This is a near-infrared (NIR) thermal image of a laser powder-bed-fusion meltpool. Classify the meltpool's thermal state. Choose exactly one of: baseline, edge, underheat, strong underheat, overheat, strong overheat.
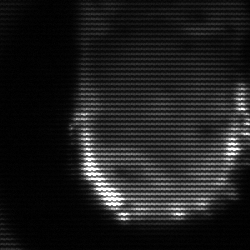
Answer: baseline